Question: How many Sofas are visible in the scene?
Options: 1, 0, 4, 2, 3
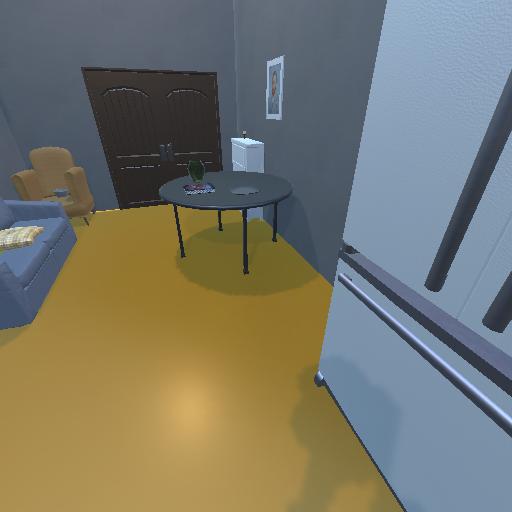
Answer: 1